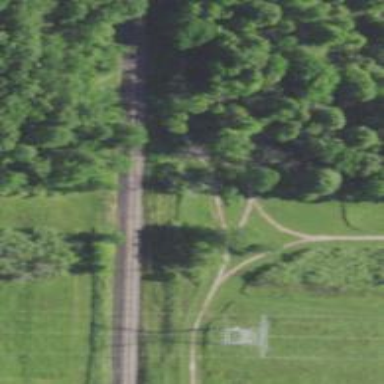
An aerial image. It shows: Railway crossing.